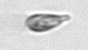
Label: Cryptophyta